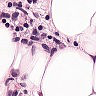
Metastatic tissue present: yes